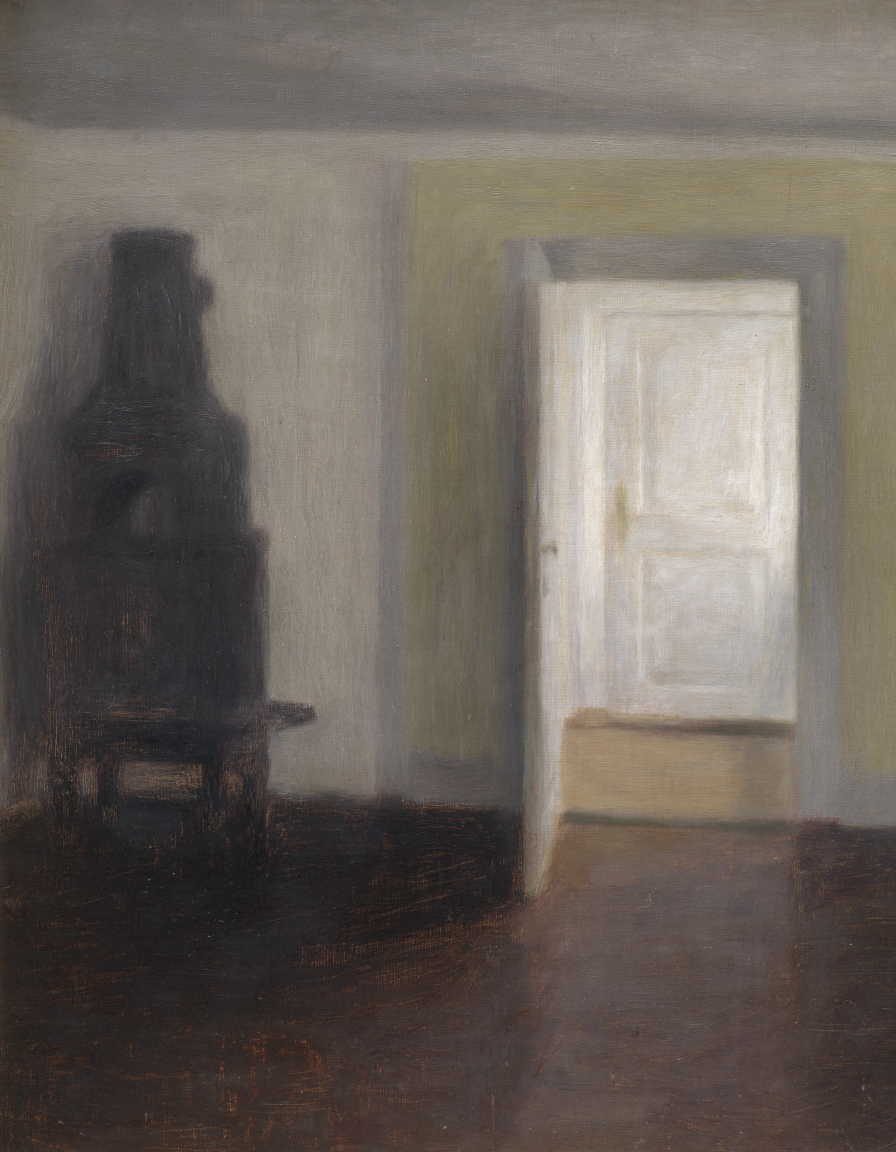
interior painting, wide, soft diffused light, empty room with large dark iron stove left and open doorway right revealing bright white panelled door wooden floors pale walls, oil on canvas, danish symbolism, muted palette